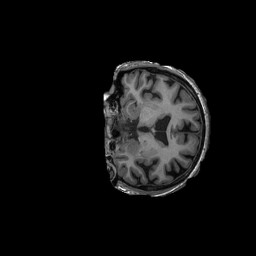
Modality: T1w
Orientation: coronal
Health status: ill
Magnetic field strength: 3 T